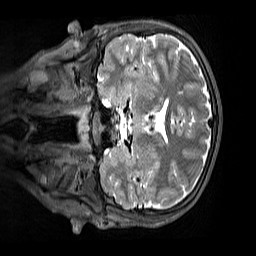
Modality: T2w
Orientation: coronal
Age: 12
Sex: male
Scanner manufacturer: siemens
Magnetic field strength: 3 T
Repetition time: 3.2 s
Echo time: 0.408 s